Question: I use highcharts to plot and it works great. Right now I have a requirement to plot two charts and they are binding (in some sense) together.
I didn't find this in highcharts demo, the closest one <URL>. Is there a name to call this? Is there any existed charting framework to handle this?

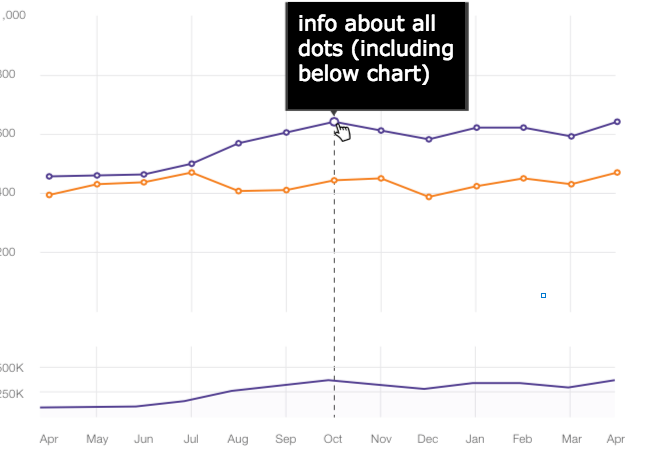
Answer: you are probably looking for <URL> would be a great alternative which is really easy to handle